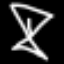
Label: hourglass